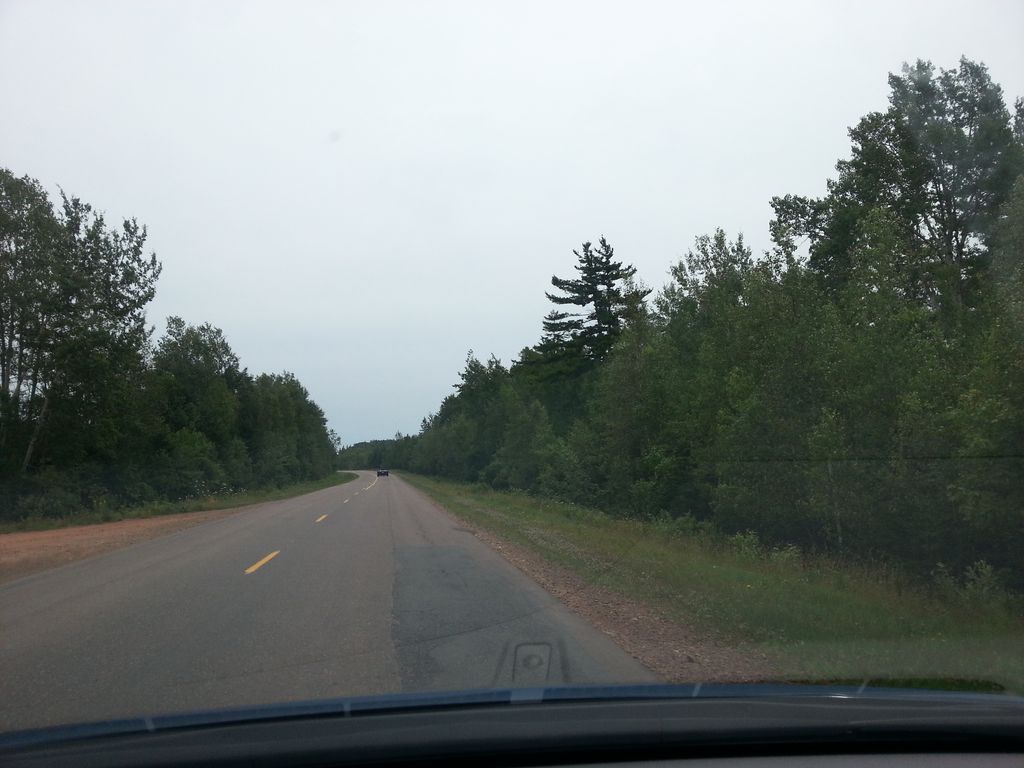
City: charlottetown